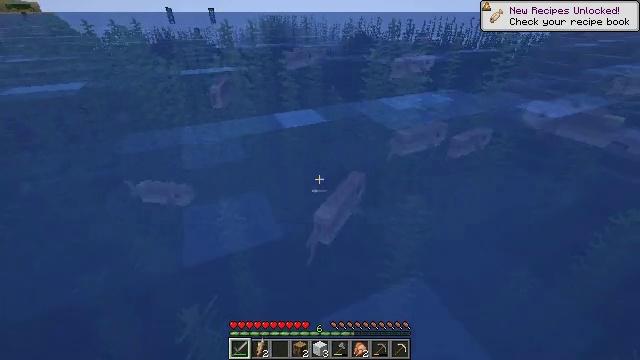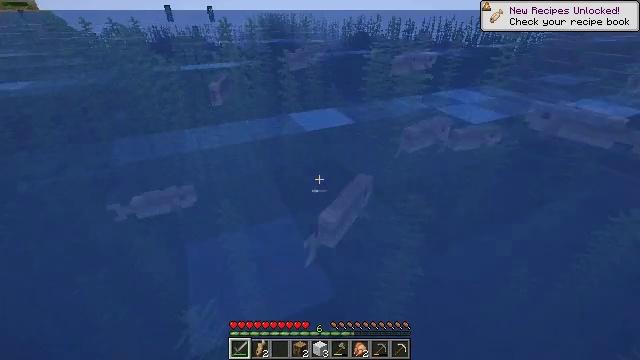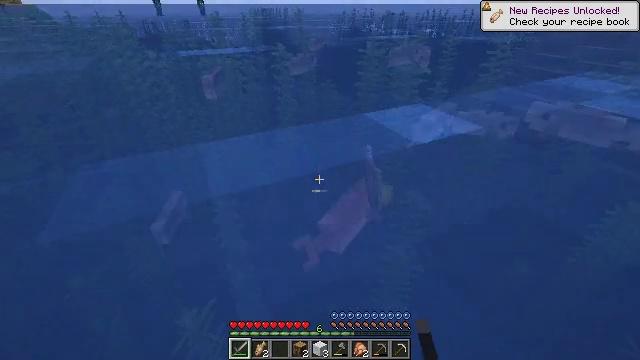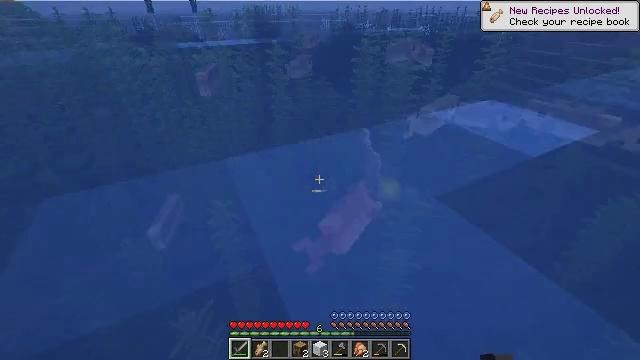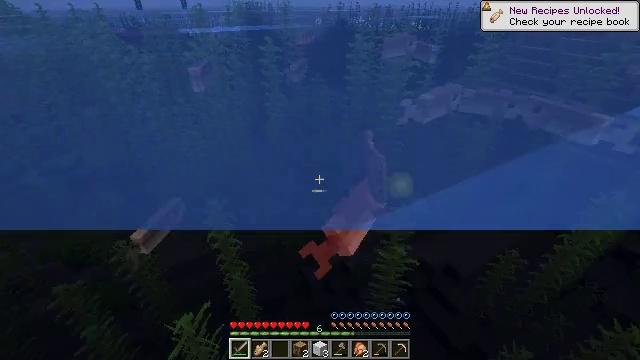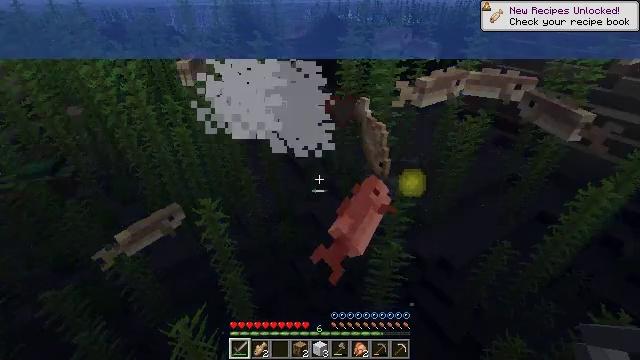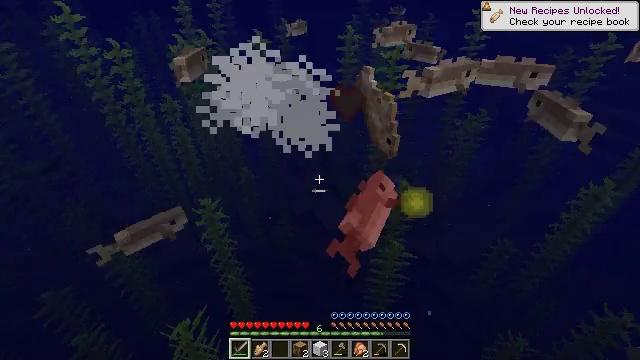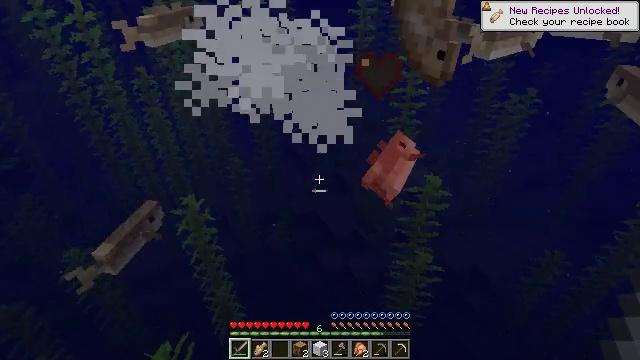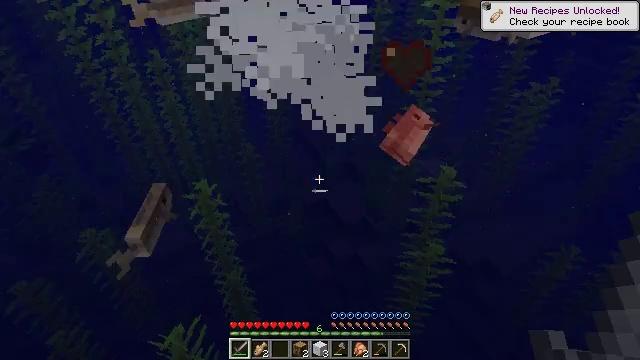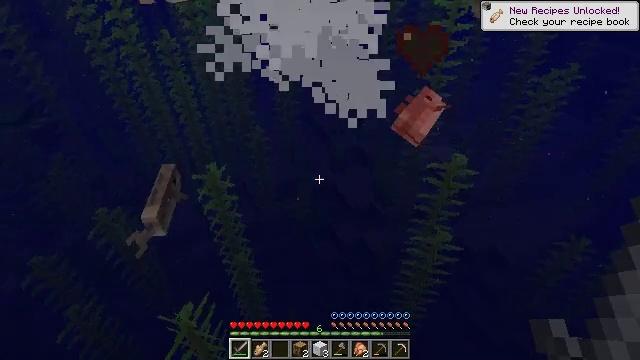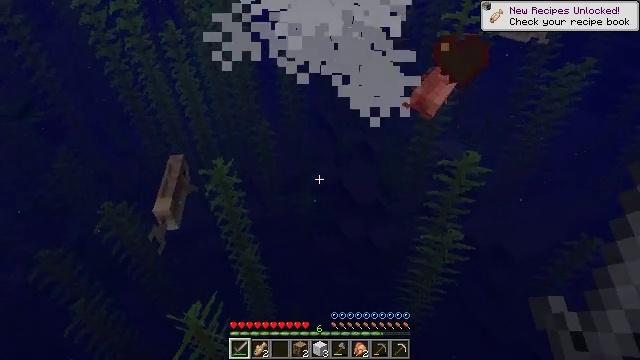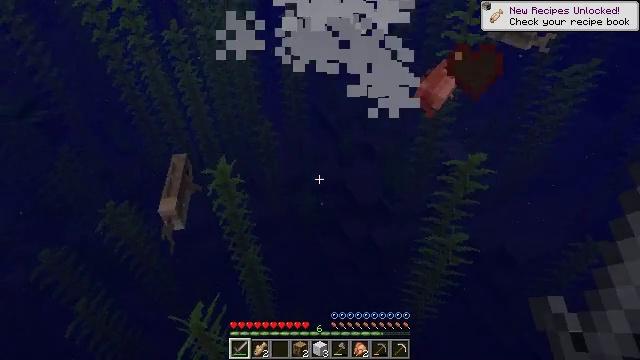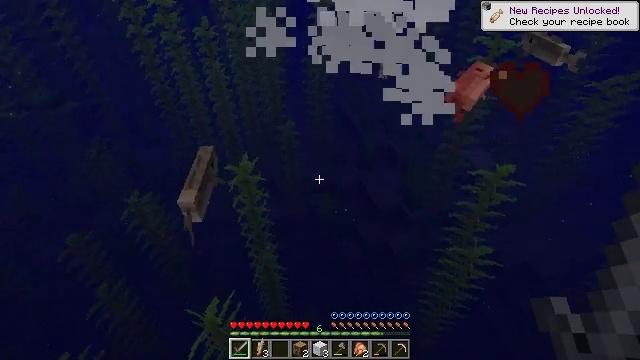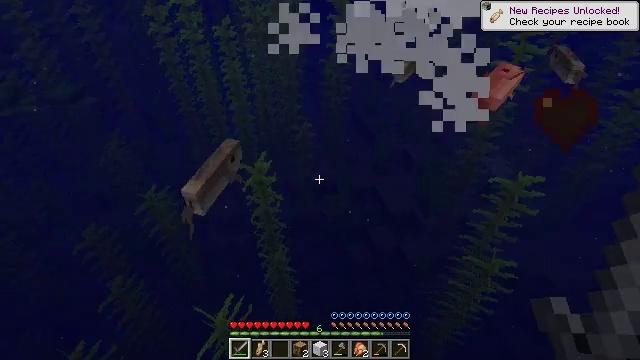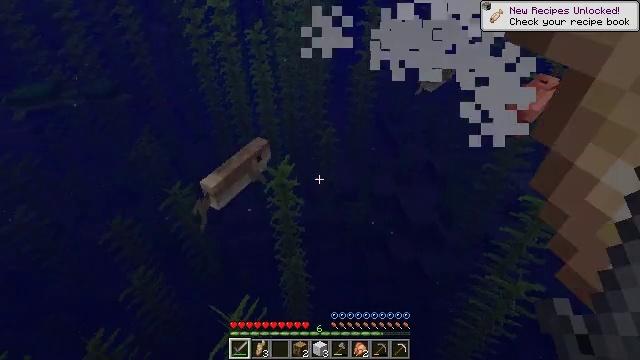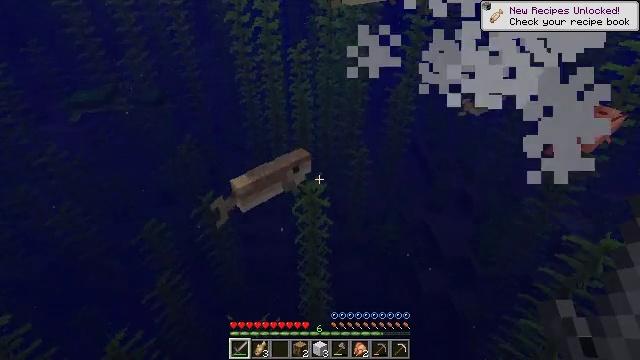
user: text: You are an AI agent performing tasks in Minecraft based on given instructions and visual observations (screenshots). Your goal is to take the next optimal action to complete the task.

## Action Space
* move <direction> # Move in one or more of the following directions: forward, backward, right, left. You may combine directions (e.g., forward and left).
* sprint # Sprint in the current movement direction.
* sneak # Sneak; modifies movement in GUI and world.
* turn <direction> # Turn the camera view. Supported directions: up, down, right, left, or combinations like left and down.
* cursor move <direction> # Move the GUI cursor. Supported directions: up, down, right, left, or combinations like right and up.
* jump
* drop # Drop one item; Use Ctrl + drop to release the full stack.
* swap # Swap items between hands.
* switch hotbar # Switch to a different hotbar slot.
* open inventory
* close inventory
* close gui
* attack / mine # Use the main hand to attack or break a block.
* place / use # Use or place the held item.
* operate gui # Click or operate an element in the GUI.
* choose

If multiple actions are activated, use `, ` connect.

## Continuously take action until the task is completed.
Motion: motion action
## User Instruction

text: Hunt fish.
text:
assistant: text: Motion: move forward and move left
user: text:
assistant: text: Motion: move forward and move left, turn right
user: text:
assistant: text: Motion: move forward and move left, turn right
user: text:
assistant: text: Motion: move forward and move left, turn right
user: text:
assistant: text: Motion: move forward and move left, turn right
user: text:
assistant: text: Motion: move forward and move left
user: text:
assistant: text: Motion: move forward and move left, turn down
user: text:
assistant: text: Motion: move forward and move left, turn left and down
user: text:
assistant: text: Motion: move forward and move left, turn left and down
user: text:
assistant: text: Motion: move forward and move left, turn down
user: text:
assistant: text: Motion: move forward and move left
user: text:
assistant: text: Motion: move forward and move left, turn left
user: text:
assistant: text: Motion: move forward and move left, turn left
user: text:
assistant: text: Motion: move forward and move left, turn left
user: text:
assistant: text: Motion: move forward and move left, turn left and up
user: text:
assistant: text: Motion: move forward and move left, turn left and up, attack / mine
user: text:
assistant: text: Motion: move forward and move left, turn left, attack / mine
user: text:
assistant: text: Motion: move forward and move left, attack / mine
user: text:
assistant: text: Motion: move forward and move left, attack / mine
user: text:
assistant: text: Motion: move forward and move left
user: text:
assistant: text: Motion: move forward and move left, turn right
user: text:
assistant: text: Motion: move forward and move left, turn right
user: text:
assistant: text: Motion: move forward and move left, turn right
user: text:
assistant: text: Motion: move forward and move left, turn right and up
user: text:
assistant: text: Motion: move forward and move left, turn right and up
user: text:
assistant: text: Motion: move forward and move left, turn right and up
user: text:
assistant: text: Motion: move forward and move left, turn right and up, jump
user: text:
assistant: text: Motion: move forward and move left, turn right and up, jump
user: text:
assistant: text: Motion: move forward and move left, turn right and up, jump
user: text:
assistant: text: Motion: move forward and move left, jump